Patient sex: F
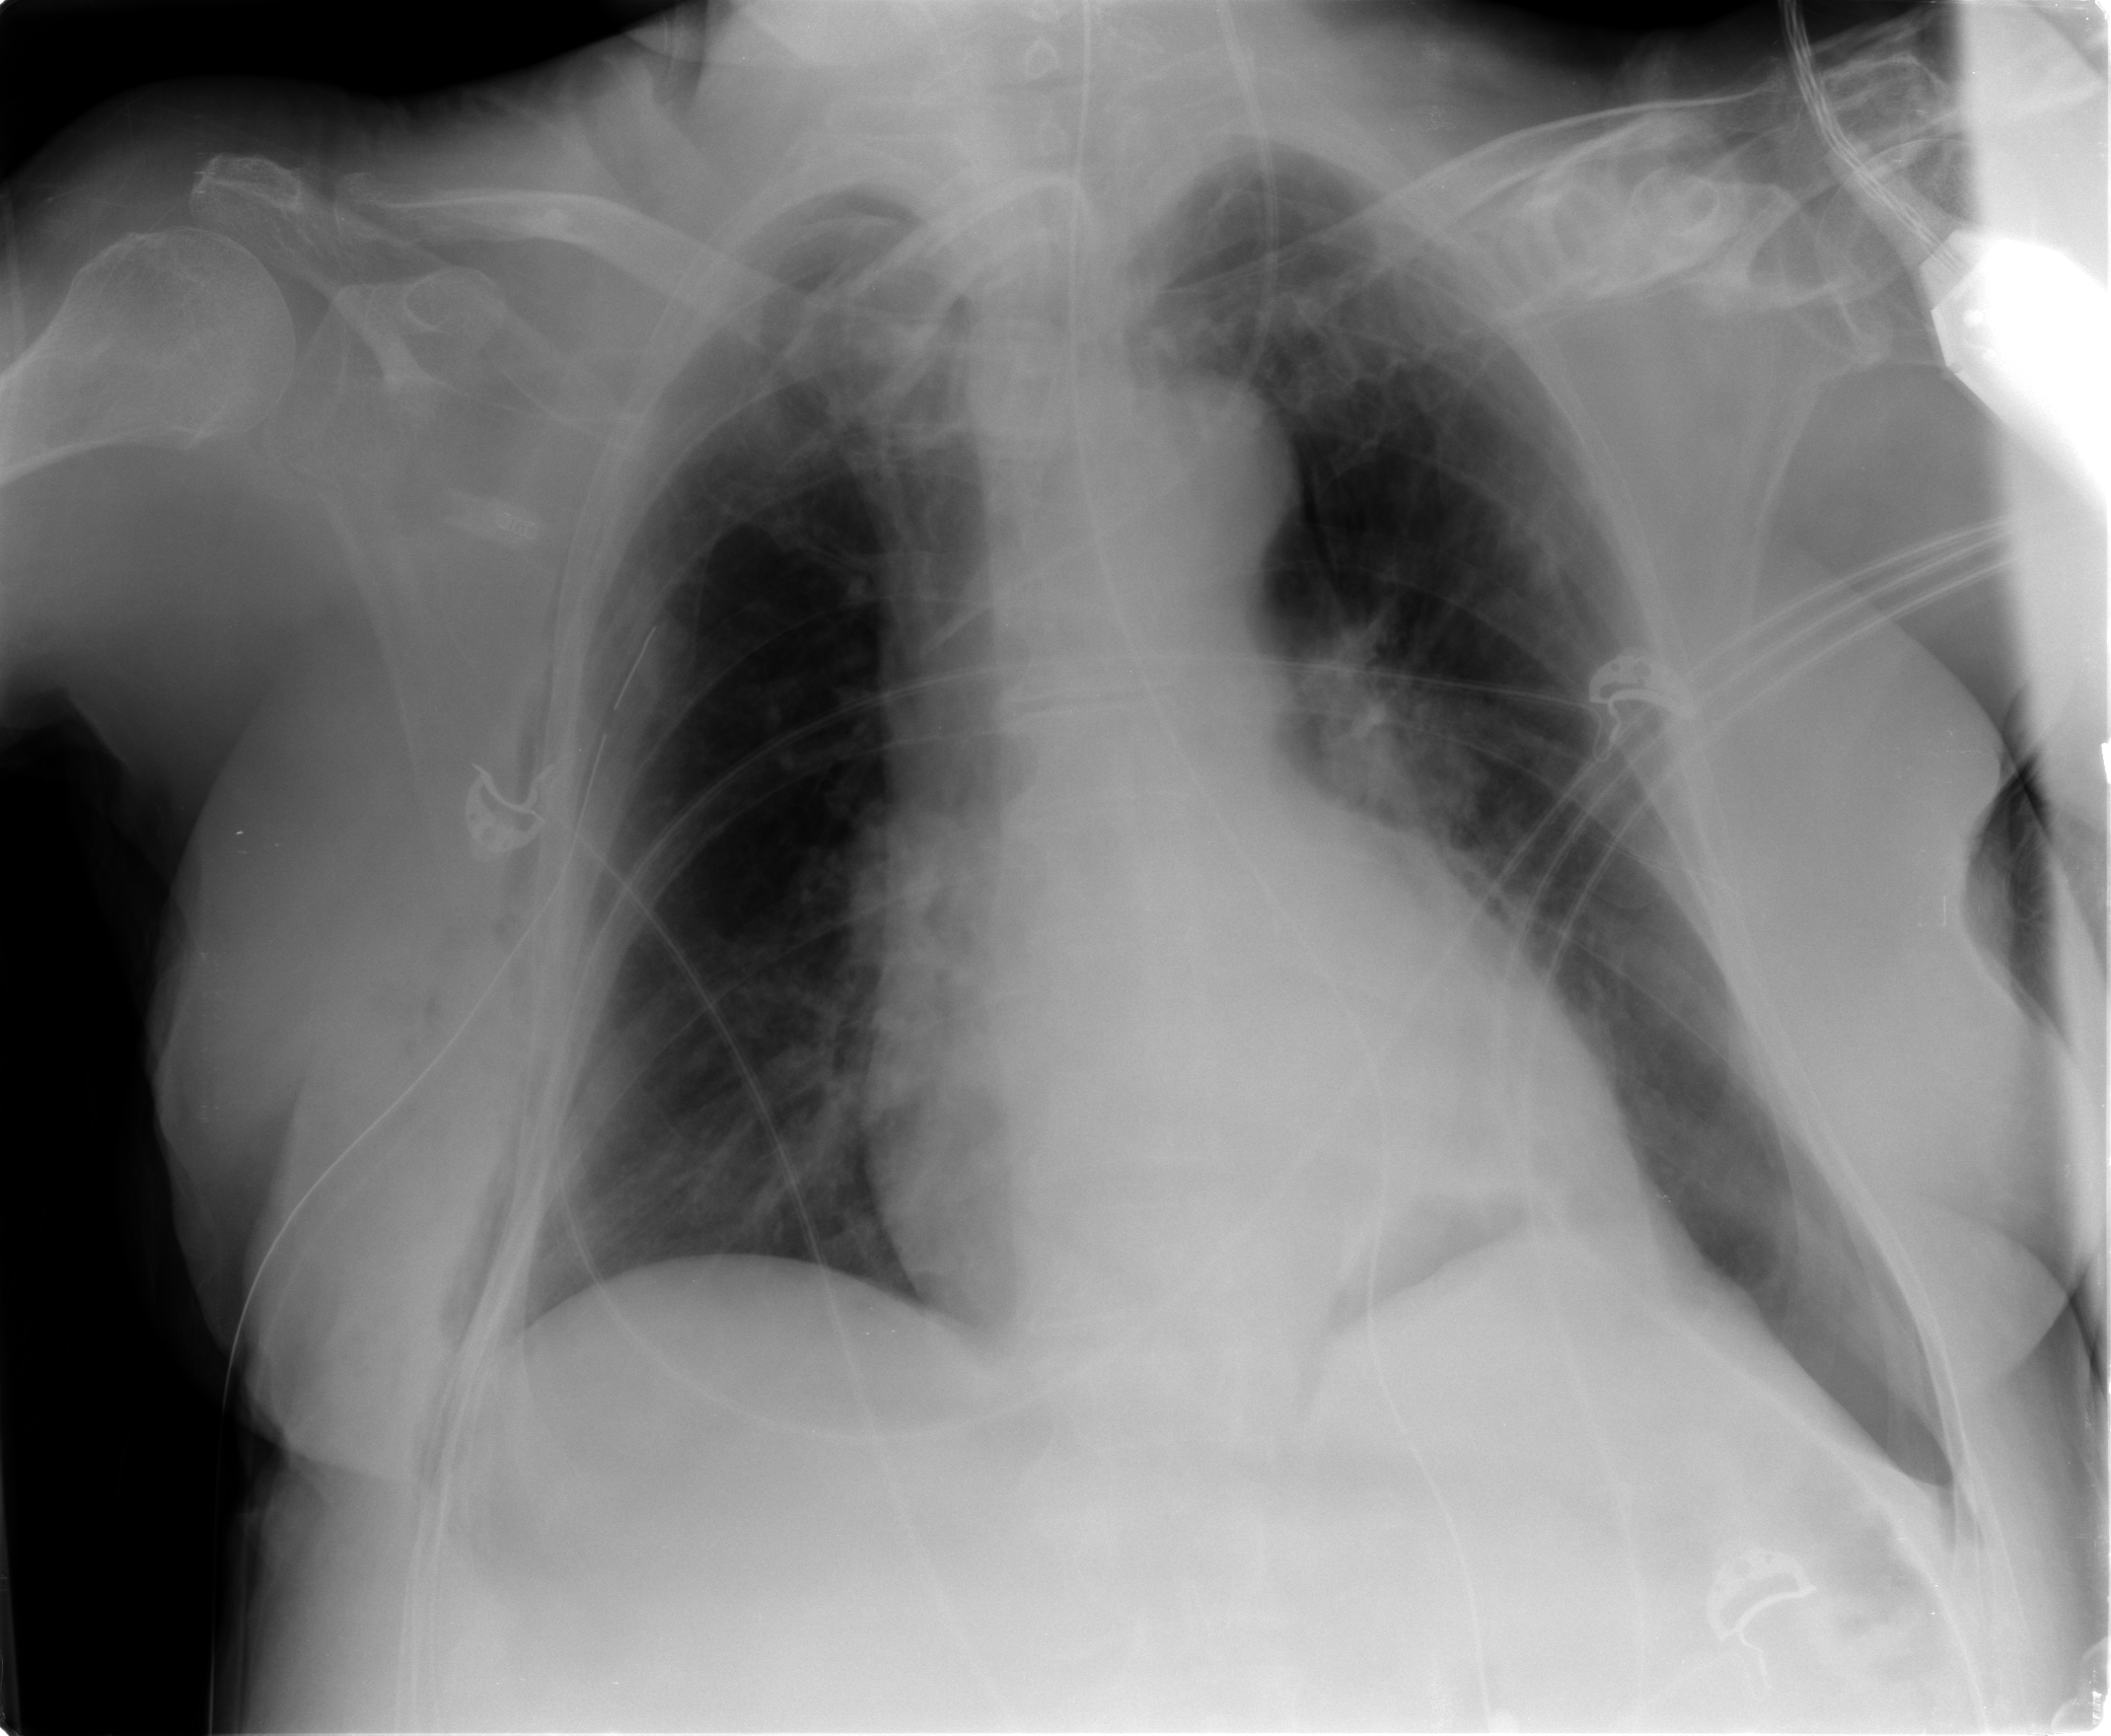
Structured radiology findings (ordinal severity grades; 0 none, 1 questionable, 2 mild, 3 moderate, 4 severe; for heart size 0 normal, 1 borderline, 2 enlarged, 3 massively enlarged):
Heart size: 2
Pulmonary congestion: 1
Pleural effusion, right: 0
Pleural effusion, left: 1
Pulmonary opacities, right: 1
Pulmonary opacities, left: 0
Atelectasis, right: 0
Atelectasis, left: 2